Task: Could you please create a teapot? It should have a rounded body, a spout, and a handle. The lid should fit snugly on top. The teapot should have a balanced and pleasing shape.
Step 252:
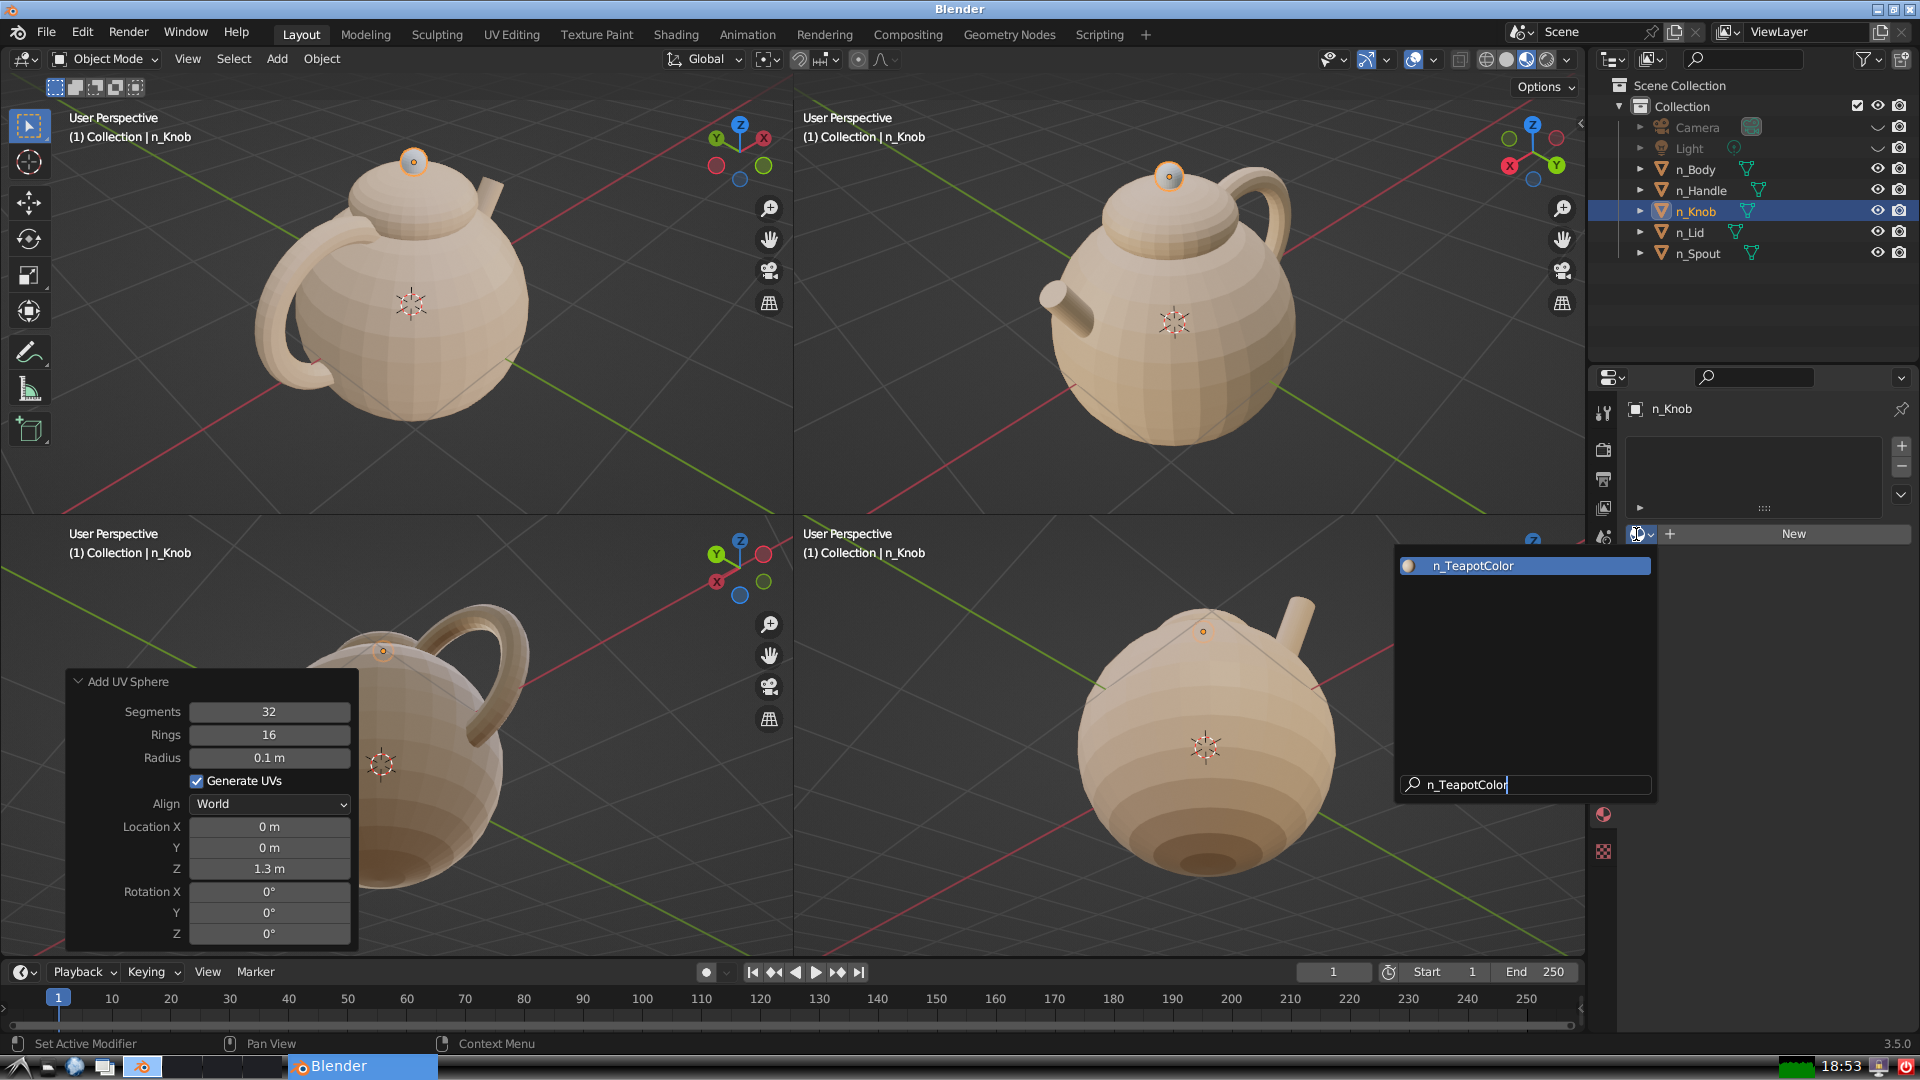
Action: {"key_press": ['Return']}